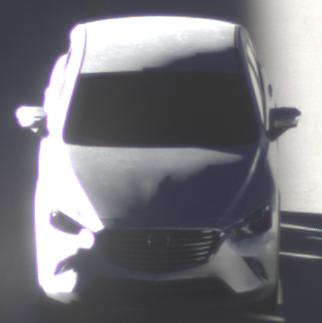
Make: Mazda
Model: CX-3 SKYACTIV-G 120
Detailed model: CX-3 (DK)
Model produced from: 2015/06
Model produced until: 2018/06
Doors: 5
Color: white
Road condition: dry road
Daytime: sunrise or sunset
Contrast: high contrast